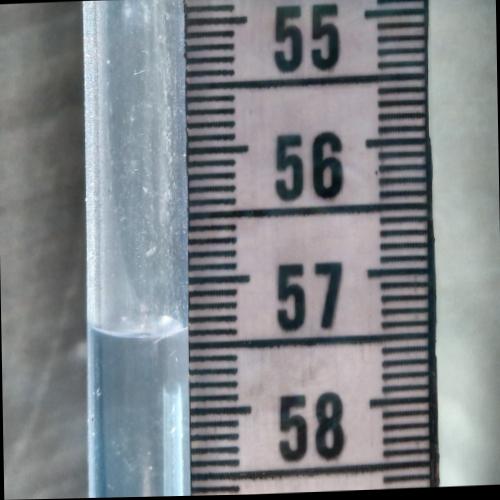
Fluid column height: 57.4 cm